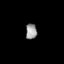
Tissue: lung
Cell type: Epithelial cells
Senescence score: 0.22
Nuclear area (px): 170
Mean DAPI intensity: 152.618